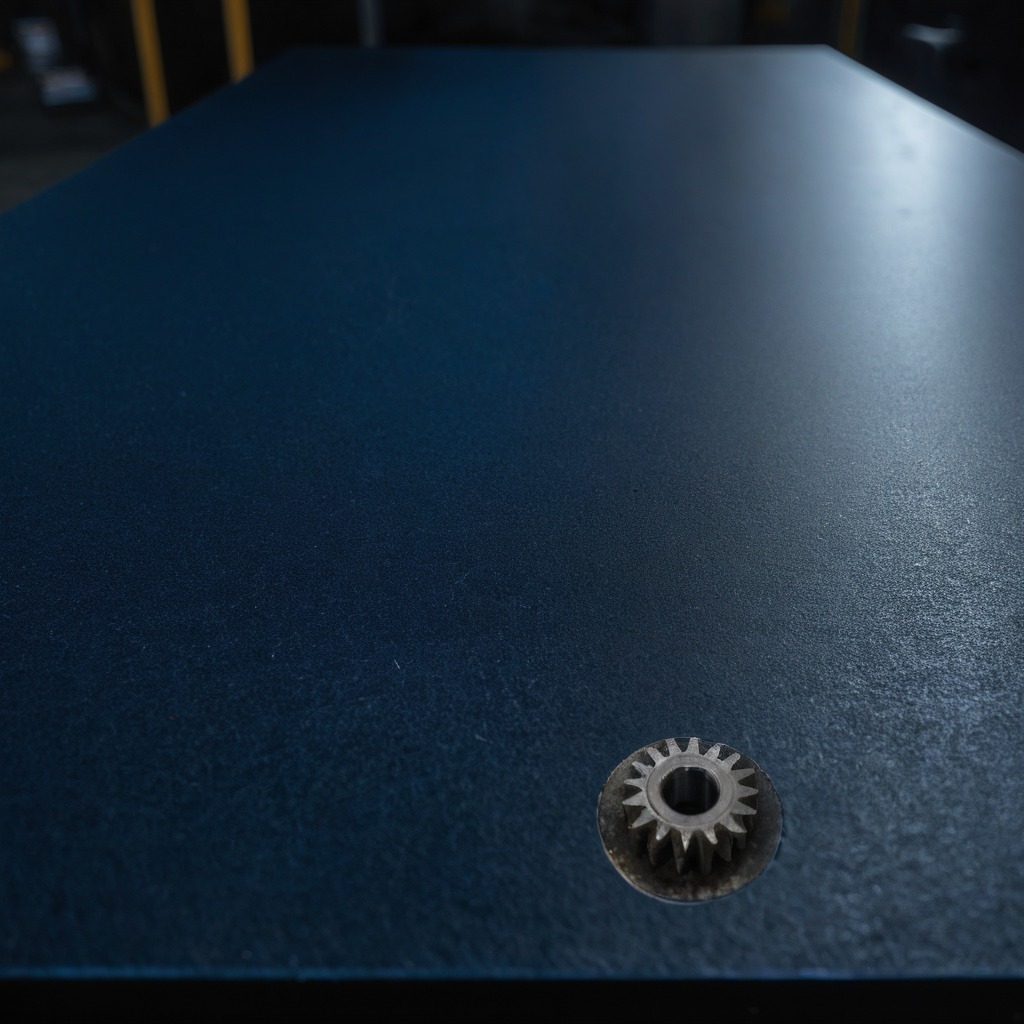
A steel gear with teeth lies on the clean granite tabletop covered with a blue rubber mat inside a workshop at night.